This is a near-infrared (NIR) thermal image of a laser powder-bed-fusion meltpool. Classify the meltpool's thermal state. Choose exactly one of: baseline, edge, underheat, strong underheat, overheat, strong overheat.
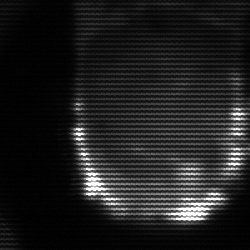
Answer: baseline